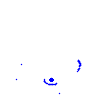
Particle: pion